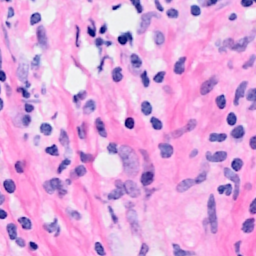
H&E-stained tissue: Breast